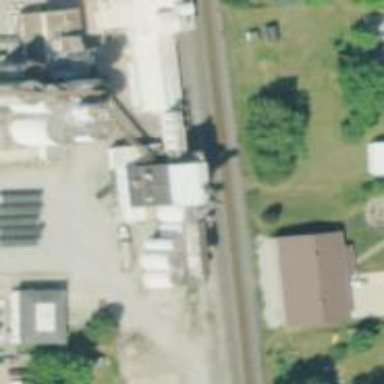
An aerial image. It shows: Railway siding for service.